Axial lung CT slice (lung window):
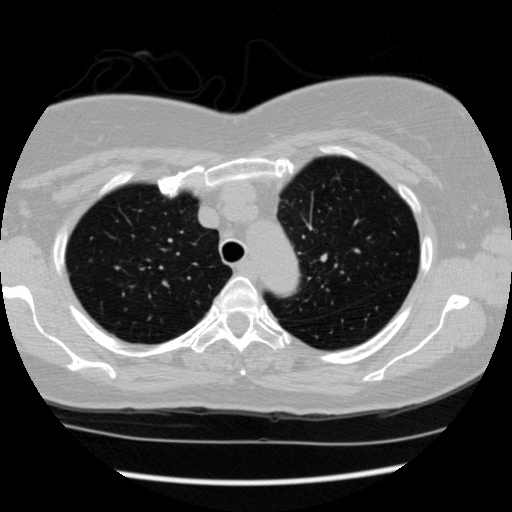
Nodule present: no